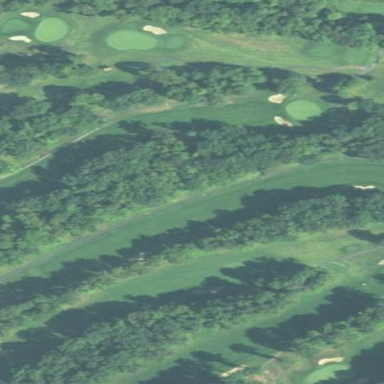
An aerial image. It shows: Golf fairway surrounded by grass.